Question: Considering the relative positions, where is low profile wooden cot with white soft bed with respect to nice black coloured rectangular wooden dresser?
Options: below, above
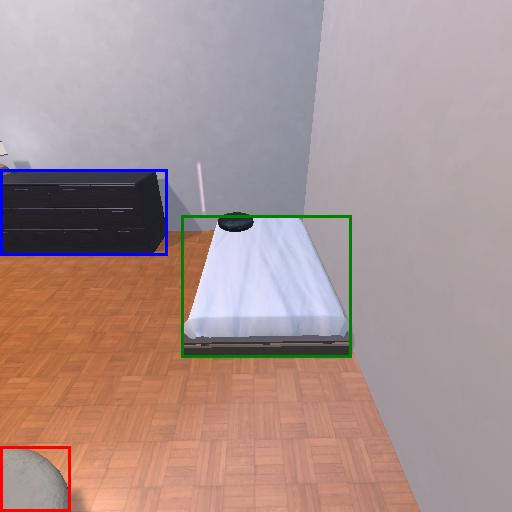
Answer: below